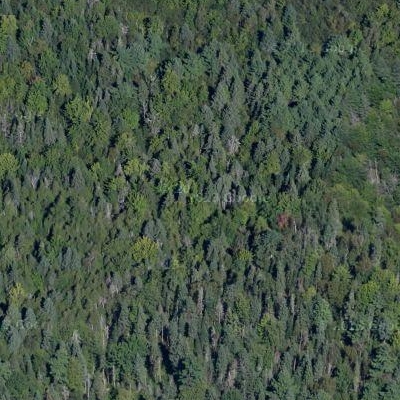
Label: eForest